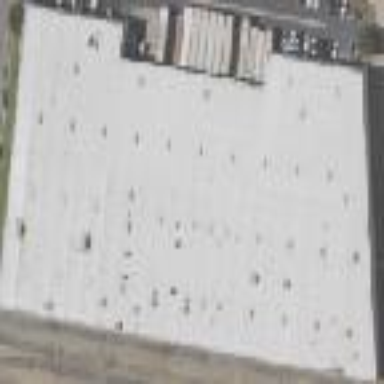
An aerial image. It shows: Warehouse building.